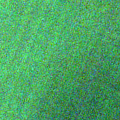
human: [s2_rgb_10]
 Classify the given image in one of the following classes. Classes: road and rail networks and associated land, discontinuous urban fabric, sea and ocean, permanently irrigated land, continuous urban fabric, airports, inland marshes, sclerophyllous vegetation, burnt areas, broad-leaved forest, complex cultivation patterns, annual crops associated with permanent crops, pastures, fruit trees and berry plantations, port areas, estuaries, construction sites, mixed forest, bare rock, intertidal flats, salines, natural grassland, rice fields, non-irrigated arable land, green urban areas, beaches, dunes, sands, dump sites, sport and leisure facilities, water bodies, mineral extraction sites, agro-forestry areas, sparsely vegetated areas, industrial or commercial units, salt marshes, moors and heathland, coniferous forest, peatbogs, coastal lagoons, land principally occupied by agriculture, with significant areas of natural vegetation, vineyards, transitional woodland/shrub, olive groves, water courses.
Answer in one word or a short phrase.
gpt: sea and ocean